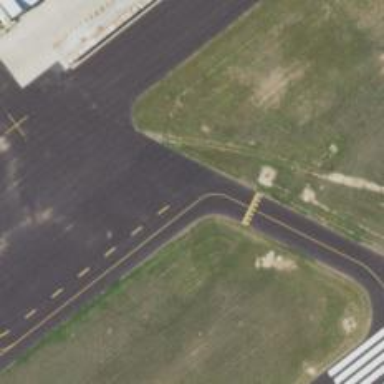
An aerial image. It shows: Image of taxiway at airport.